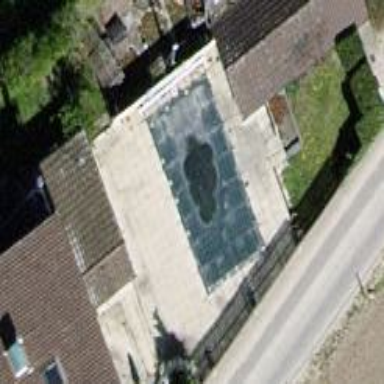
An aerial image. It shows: Swimming pool located in leisure land.